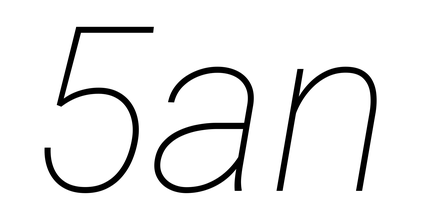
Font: Roboto-Italic_Thin_Italic